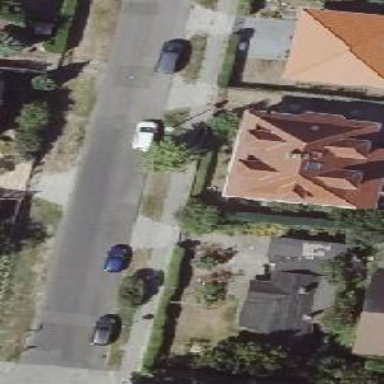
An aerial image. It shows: Driveway.